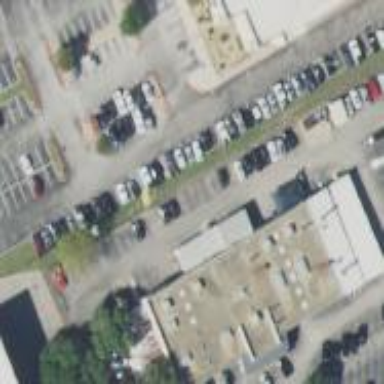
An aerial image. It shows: Building that houses car shop.